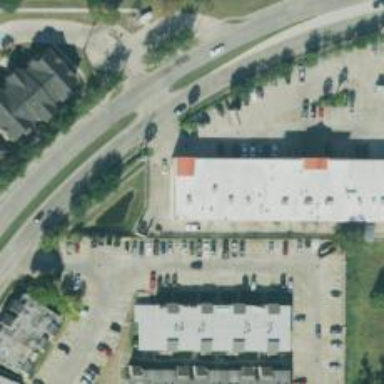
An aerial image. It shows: Healthcare clinic is depicted in the image.